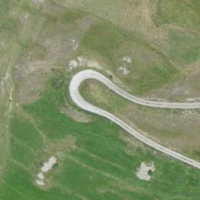
EUNIS habitat code: 26
Species observed at this site:
Aglais urticae